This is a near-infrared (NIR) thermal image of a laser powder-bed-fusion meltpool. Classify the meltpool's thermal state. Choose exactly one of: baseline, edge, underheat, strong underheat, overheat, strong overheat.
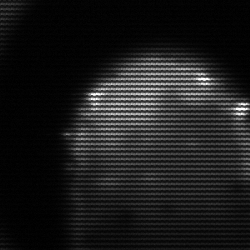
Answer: edge